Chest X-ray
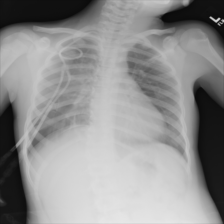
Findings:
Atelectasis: negative
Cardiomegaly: negative
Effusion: negative
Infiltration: negative
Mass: negative
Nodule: negative
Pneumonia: negative
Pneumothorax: negative
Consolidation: negative
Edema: negative
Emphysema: negative
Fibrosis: negative
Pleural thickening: negative
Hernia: negative